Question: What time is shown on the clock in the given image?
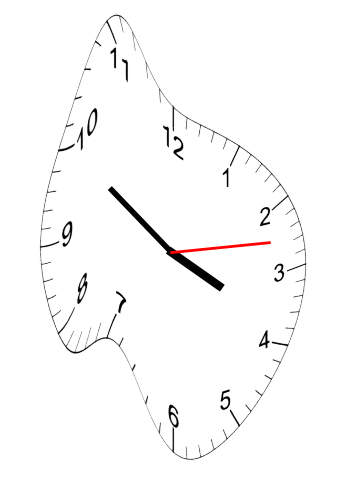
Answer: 03:50:13